Question: Please note I'm Using Vaadin for this.
I'm struggling to get the middle panel to expand to fill most of the screen with a header and footer at the top and bottom respectively. Here's my code:
'''
public class GridpocApplication extends Application {
@Override
public void init() {
System.out.println("starting now.");
final Window mainWindow = new Window("My Application");
setMainWindow(mainWindow);
mainWindow.getContent().setSizeFull();
VerticalLayout mainColumn = new VerticalLayout();
//Header
Label top = new Label("HEADER");
mainColumn.addComponent(top);
//The middle bit
final Panel middlePanel = new Panel();
middlePanel.setSizeFull();
middlePanel.getContent().setSizeUndefined();
middlePanel.setScrollable(true);
mainColumn.addComponent(middlePanel);
mainColumn.setExpandRatio(middlePanel, 1.0f);
//footer
Label bottom = new Label("FOOTER");
mainColumn.addComponent(bottom);
mainWindow.addComponent(mainColumn);
//test
Label test= new Label("This area should fill most of the screen.");
middlePanel.addComponent(test);
}
}
'''
Where am I going wrong? What I see is this:

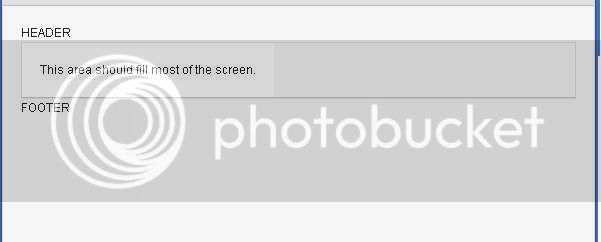
Answer: Try making 'mainColumn.setSizeFull()' and 'mainWindow.setContent(mainColumn)'